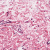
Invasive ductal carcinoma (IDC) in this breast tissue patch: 0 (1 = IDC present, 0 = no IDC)